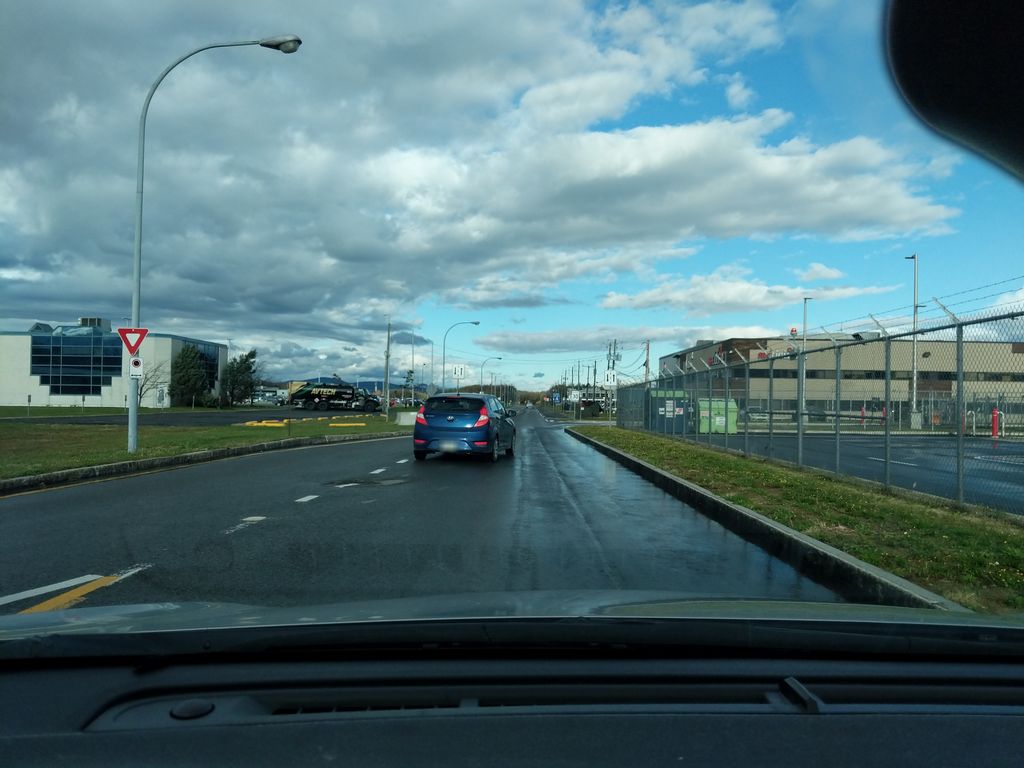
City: quebec_city